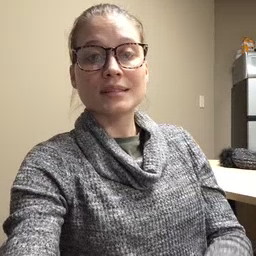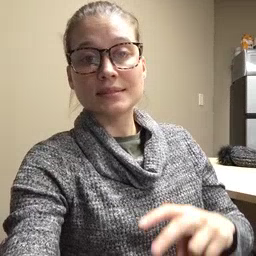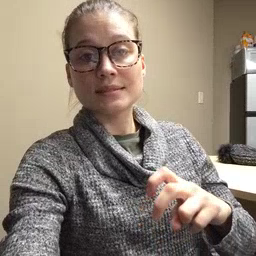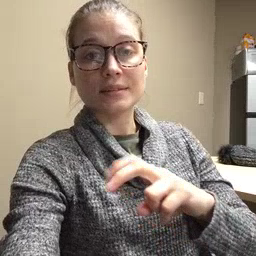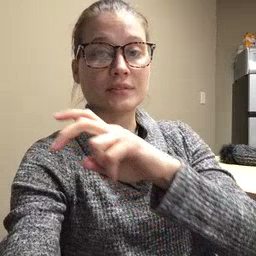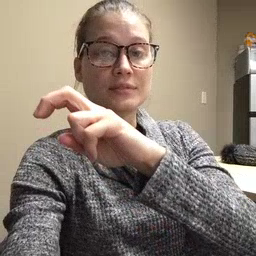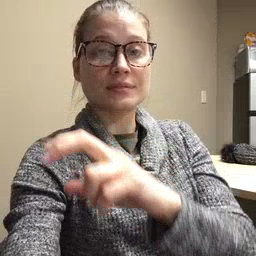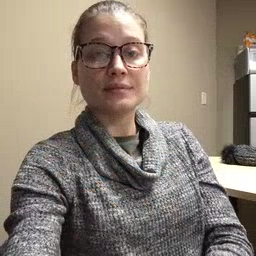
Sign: stairs